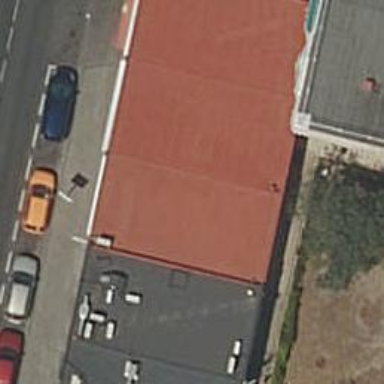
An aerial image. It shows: Car repair shop.